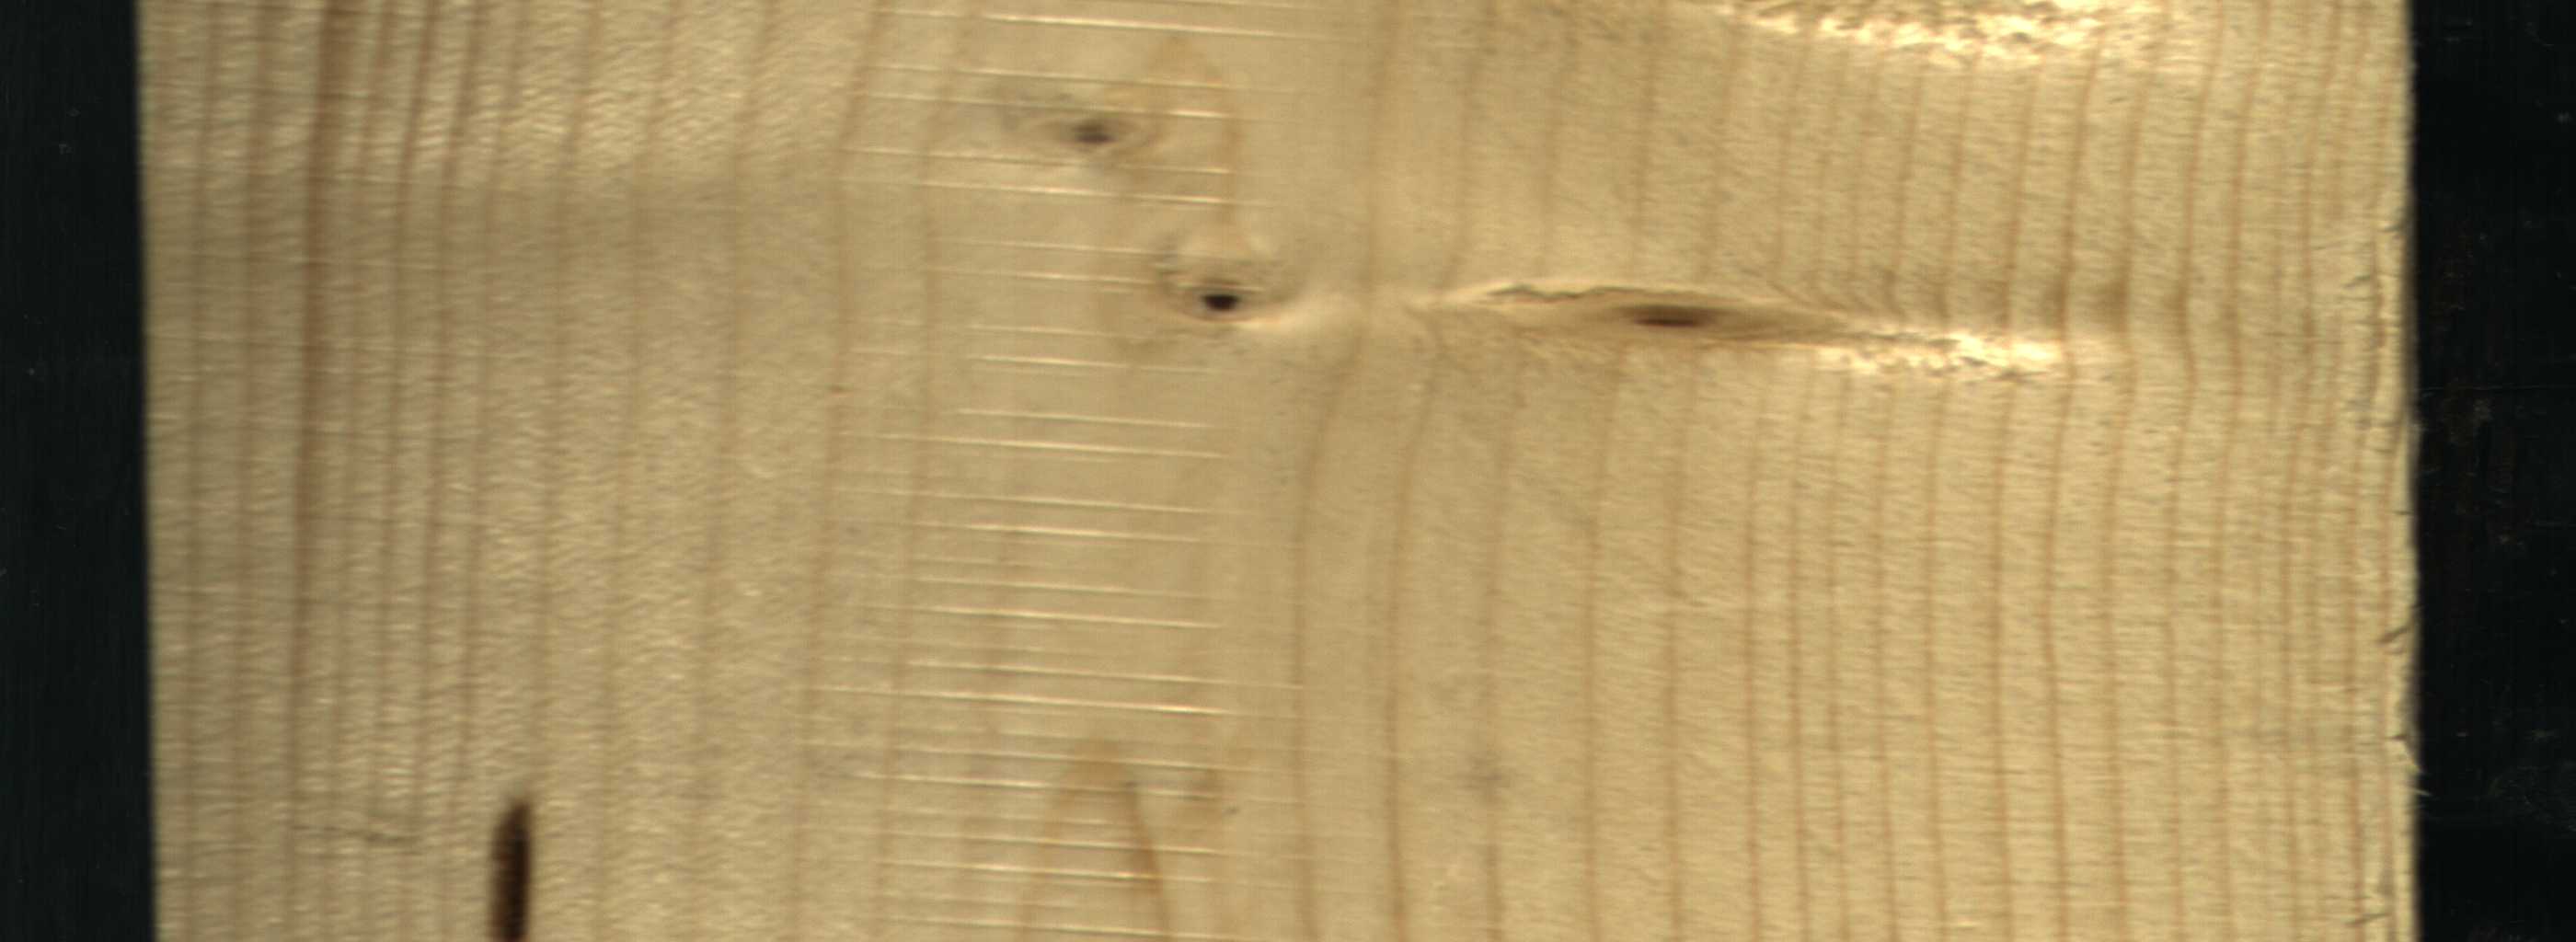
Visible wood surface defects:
resin
Dead_Knot
Live_Knot
Live_Knot